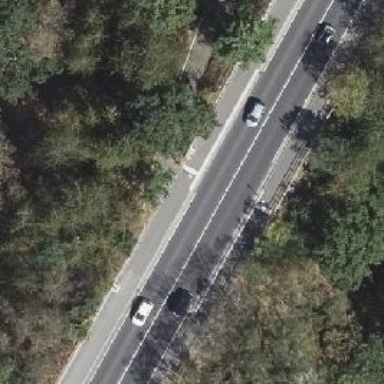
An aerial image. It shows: Secondary road with asphalt surface. There are separate sidewalks on both sides.